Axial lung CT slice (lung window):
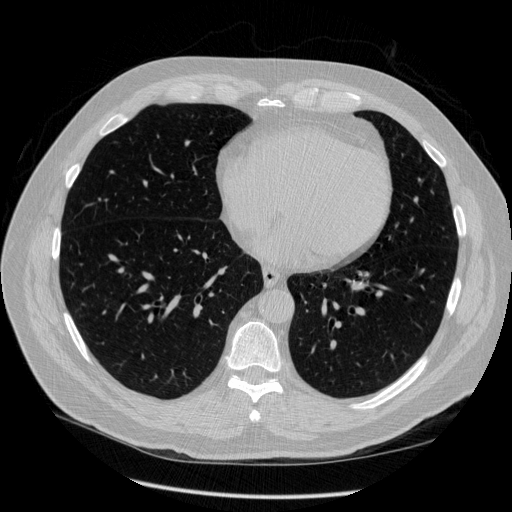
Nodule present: no